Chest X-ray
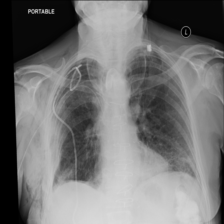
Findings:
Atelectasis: negative
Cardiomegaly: negative
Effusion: negative
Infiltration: negative
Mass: negative
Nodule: negative
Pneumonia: negative
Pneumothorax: positive
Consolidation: negative
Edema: negative
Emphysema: negative
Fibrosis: negative
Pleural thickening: negative
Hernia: negative